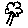
Label: tree